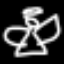
Label: angel